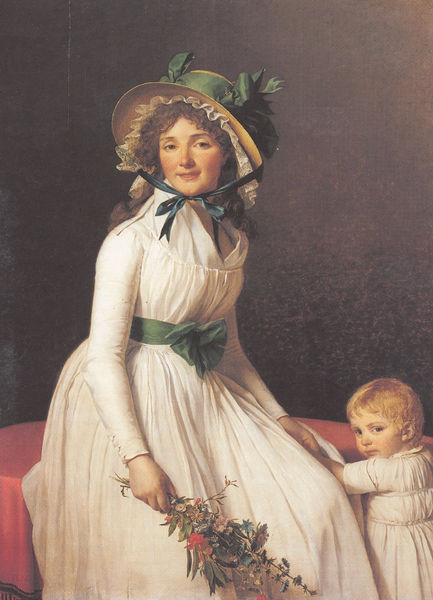
Titel: Portrait d'une femme et son enfant
Künstler: Jacques Louis David
Standort: Paris
Institution: Musée du Louvre
Schlagwörter: blau, blätter, gemälde, hand, schatten, weiß, gelb, grün, mädchen, sitzen, ausschnitt, blumen, braun, brust, elegant, frau, frisur, grau, hell, hintergrund, hut, kleid, licht, mund, nase, tisch, blick, blüten, dame, gürtel, rot, fest, haube, malerei, schleife, blond, jung, arme, augen, band, bluse, falten, gesicht, halten, kragen, spitze, bildnis, hände, portrait, porträt, öl, zweige, gold, haare, pose, reich, decke, kind, mutter, spitzen, schleifen, locken, seide, vornehm, kopfbedeckung, lächeln, sommer, sofa, zwei, klein, baby, romantik, strohhut, hutband, bett, strauss, faltenwurf, edel, rüsche, rüschen, krempe, betrachter, blumenstrauss, lachen, relaismus, sommerkleid, kleidchen, kleinkind, biedermeier, geschnürt, bänder, taufe, klei, unschuld, weisse, umdrehen, lieblich, straß, wildblumen, grüne schleife, taillenschleife